Interaction volume radius: 5 \u00c5
Interaction volume height: 10 \u00c5
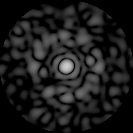
Disorder parameter: 0.8902